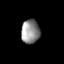
Tissue: prostate
Cell type: Myeloid cells
Senescence score: 0.747
Nuclear area (px): 432
Mean DAPI intensity: 143.507